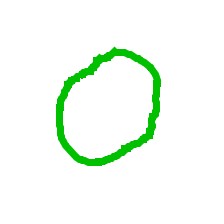
Shape: circle